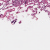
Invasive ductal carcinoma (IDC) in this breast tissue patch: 0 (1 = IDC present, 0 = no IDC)